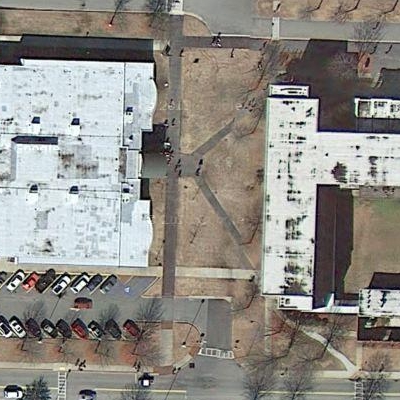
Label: Industry